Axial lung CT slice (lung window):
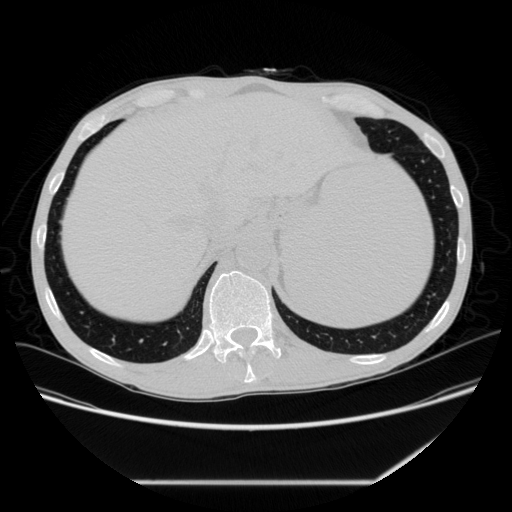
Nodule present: no